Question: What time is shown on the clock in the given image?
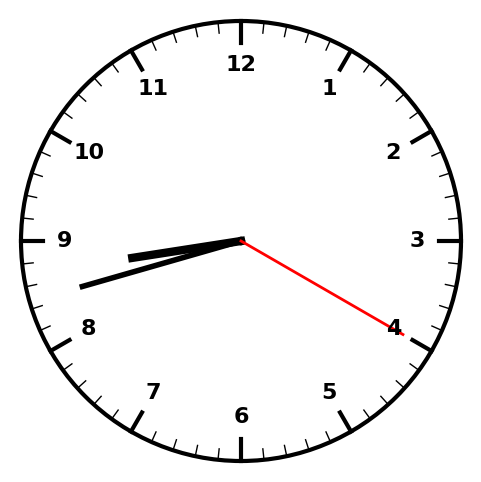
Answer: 08:42:20